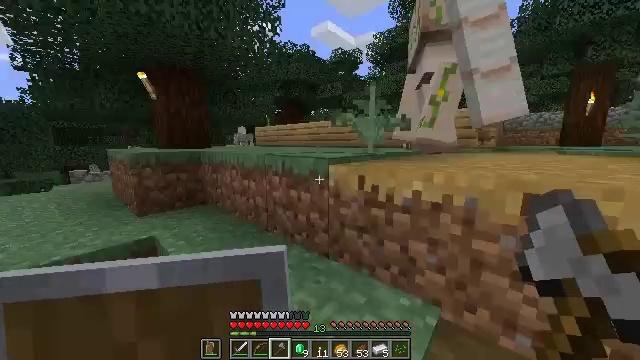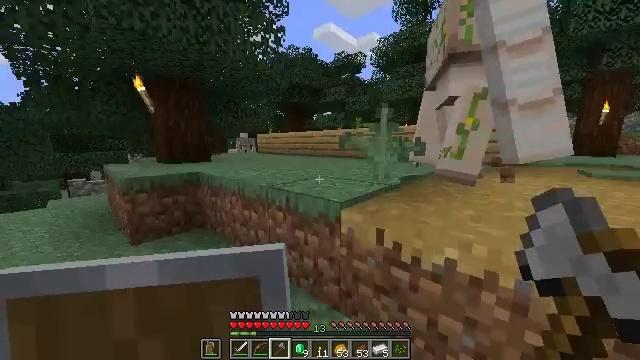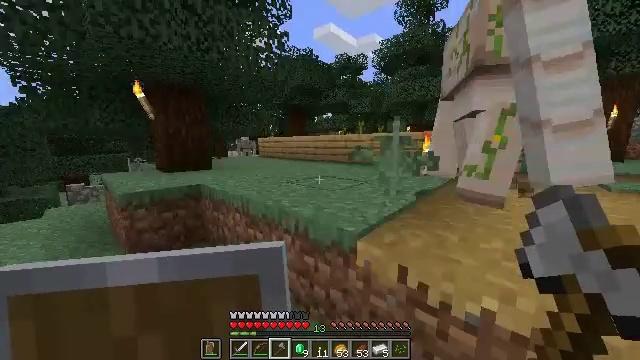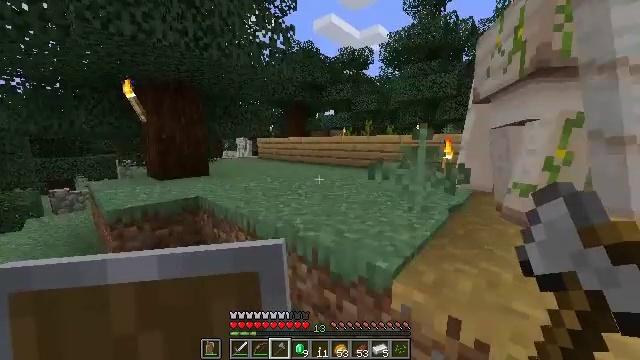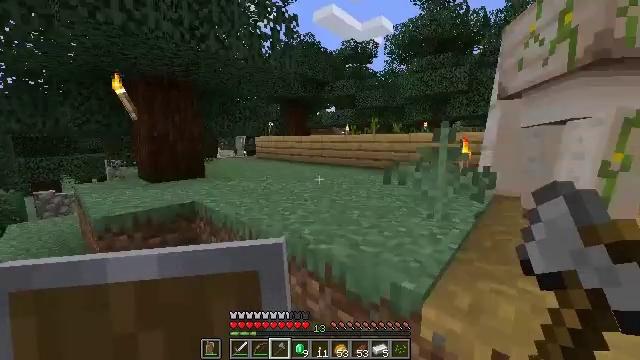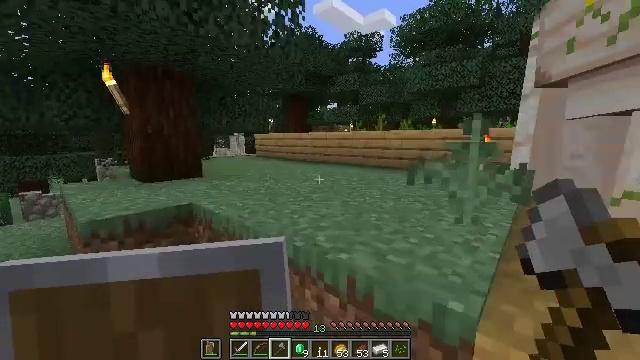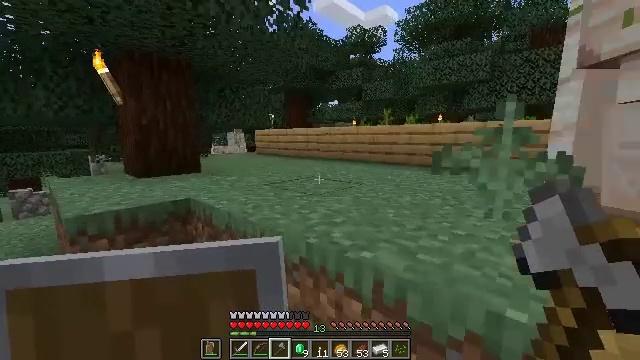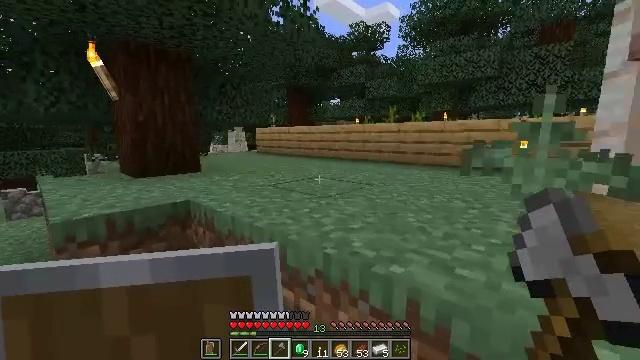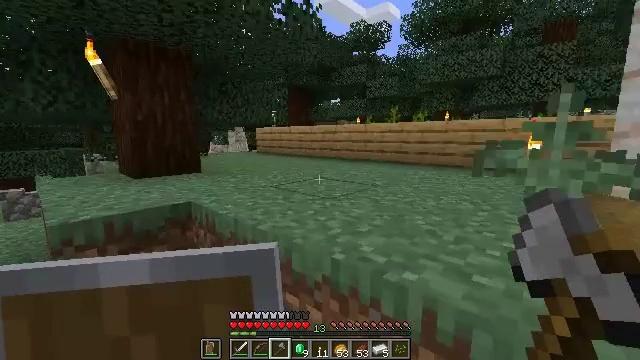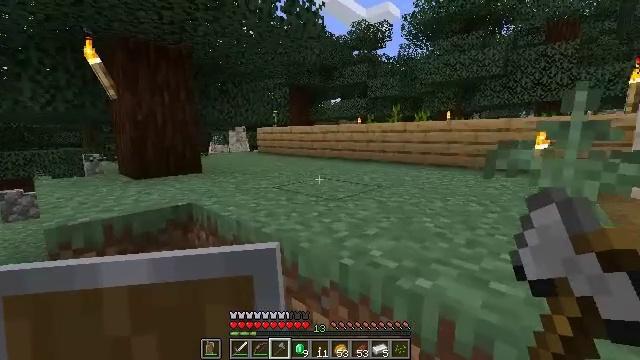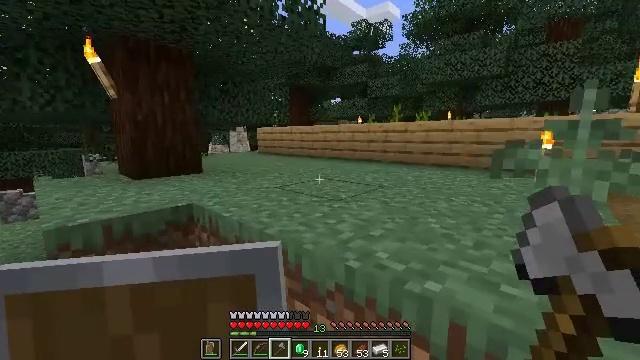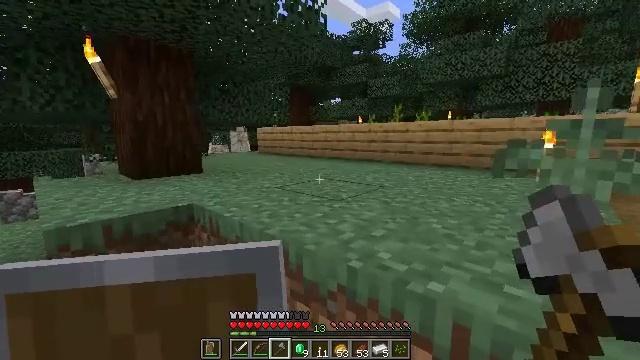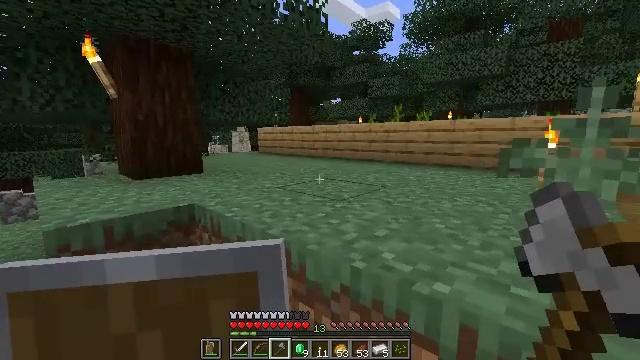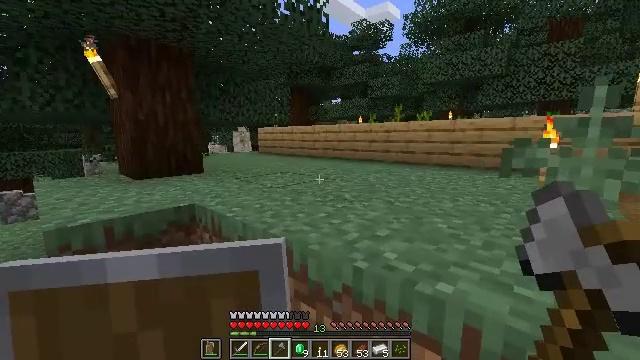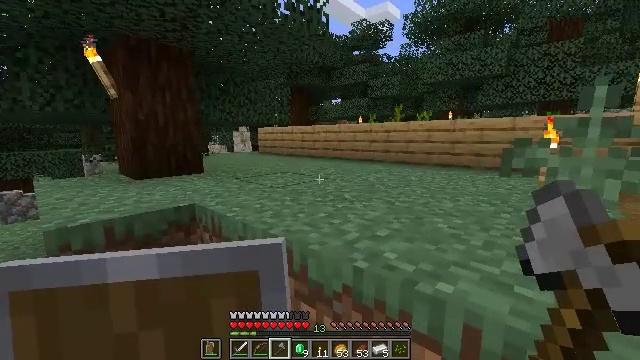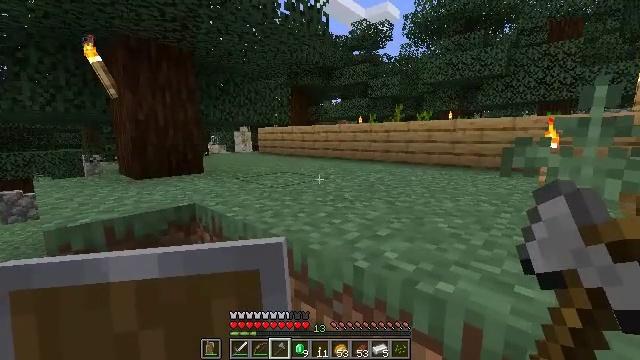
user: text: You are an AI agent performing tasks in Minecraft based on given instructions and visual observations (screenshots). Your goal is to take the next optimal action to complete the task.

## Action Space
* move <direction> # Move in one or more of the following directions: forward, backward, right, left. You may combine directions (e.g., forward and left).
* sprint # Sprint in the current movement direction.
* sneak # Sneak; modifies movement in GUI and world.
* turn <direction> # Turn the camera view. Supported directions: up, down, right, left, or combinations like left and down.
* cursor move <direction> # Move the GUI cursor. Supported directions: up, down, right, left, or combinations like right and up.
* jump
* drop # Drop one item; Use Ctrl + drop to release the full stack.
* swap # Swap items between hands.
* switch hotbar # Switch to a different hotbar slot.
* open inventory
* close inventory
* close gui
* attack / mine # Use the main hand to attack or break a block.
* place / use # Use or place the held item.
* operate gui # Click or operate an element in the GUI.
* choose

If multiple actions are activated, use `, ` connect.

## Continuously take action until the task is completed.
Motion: motion action
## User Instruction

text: Mine the cobblestone wall for materials.
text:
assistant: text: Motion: move forward, jump
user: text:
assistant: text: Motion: move forward
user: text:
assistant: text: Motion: move forward
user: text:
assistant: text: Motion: move forward
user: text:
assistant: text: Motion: move forward
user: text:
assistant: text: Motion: no_op
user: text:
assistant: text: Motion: no_op
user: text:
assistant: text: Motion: no_op
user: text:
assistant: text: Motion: no_op
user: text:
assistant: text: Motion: no_op
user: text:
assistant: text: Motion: no_op
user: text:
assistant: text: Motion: no_op
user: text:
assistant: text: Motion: no_op
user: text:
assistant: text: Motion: no_op
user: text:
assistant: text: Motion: no_op
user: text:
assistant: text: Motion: no_op
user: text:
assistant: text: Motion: no_op
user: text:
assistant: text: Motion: no_op
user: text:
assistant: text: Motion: no_op
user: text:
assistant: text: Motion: no_op
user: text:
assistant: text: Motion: no_op
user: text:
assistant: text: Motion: no_op
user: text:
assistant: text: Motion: no_op
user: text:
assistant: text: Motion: no_op
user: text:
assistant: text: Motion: no_op
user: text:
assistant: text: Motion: no_op
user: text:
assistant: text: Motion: no_op
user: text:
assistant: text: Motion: move forward
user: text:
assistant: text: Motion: move forward
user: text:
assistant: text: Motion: move forward